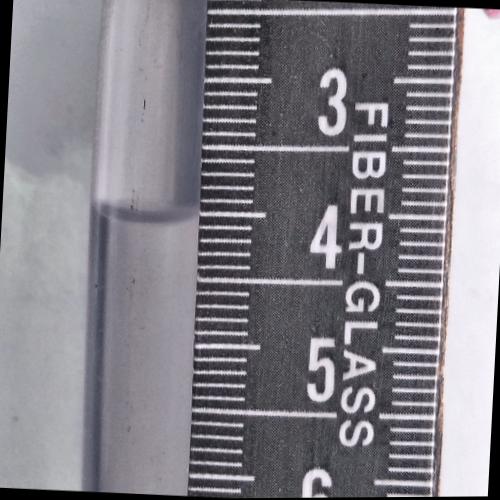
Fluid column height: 4.0 cm